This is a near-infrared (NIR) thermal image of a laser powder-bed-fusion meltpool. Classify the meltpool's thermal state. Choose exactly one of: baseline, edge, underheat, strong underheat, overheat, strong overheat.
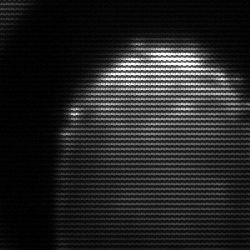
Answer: edge